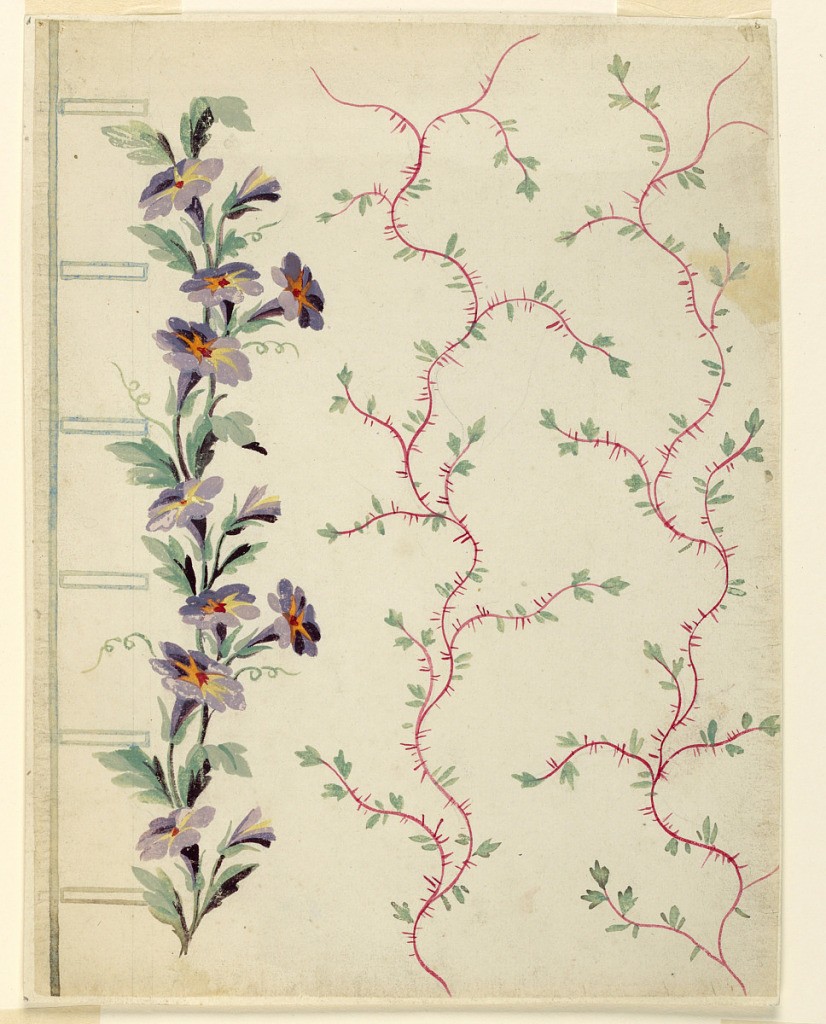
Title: Design for the Embroidery of the Left Side of a Man's Waistcoat of the "Fabrique de St. Ruf," "Gilet" Design"
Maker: Fabrique de Saint Ruf, Lyon, France
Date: ca. 1785
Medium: Graphite, brush and gouache on paper
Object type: Drawing
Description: A greenish edge and six buttonholes are shown at left. A flower stem rises beside it. Undulating rising boughs with thorns and leaves decorate the field.